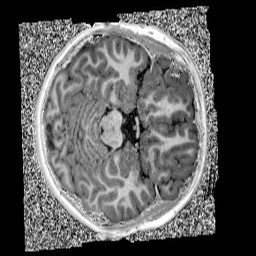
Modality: UNIT1
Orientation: axial
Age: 11
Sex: female
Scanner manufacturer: siemens
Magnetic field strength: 3 T
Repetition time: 4 s
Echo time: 0.00299 s